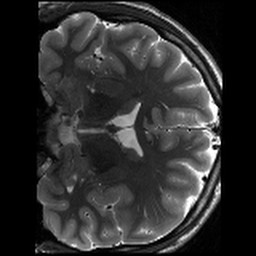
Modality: T2w
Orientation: coronal
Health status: healthy
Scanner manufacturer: siemens
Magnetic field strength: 3 T
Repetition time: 8.02 s
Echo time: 0.08 s